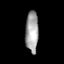
Tissue: prostate
Cell type: T cells
Senescence score: 0.8055
Nuclear area (px): 522
Mean DAPI intensity: 161.808